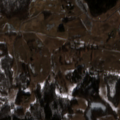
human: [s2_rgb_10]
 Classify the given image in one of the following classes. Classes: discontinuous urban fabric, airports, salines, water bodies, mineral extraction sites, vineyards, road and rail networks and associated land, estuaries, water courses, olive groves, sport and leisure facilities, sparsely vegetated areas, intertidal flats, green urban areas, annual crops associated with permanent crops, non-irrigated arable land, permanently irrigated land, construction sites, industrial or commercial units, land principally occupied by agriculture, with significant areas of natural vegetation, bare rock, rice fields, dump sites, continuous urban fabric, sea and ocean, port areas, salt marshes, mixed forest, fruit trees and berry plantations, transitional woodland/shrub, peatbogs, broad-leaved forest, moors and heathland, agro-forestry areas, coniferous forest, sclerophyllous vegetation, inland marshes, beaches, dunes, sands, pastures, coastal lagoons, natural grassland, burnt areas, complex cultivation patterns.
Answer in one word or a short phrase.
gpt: non-irrigated arable land, pastures, complex cultivation patterns, land principally occupied by agriculture, with significant areas of natural vegetation, broad-leaved forest, mixed forest, water bodies